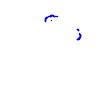
Particle: proton